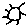
Label: sun